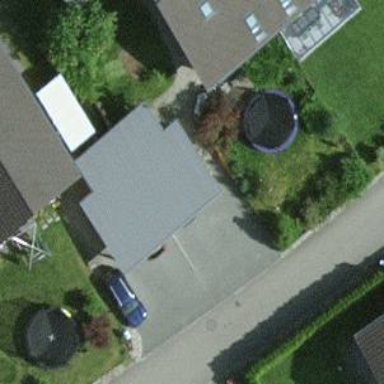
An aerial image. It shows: View of roof of building.